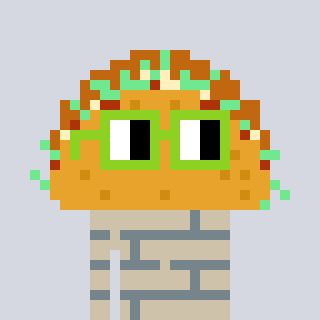
a pixel art character with square light green glasses, a taco-shaped head and a bege-colored body on a cool background